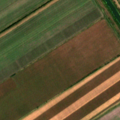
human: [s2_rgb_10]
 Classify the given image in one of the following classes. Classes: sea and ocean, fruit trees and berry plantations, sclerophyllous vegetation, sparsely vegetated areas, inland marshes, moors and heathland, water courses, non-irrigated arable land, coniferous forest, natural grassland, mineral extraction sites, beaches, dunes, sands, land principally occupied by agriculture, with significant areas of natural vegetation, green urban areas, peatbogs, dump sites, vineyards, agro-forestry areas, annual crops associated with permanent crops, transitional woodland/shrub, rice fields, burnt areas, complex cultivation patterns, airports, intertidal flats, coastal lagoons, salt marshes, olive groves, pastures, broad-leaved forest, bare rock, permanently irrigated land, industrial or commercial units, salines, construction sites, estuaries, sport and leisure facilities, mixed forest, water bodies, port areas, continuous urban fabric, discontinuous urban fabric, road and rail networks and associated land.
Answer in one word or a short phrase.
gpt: non-irrigated arable land, pastures